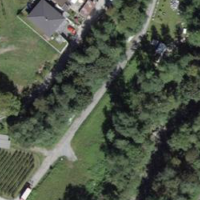
EUNIS habitat code: 41
Species observed at this site:
Dactylis glomerata
Passer italiae